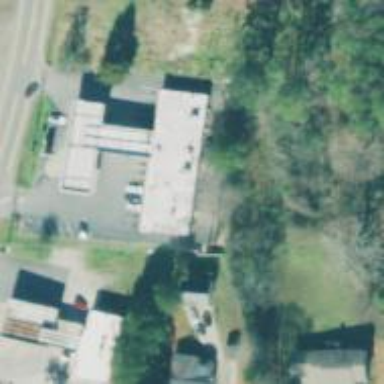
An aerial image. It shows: Convenience shop.